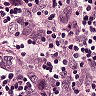
Metastatic tissue present: yes